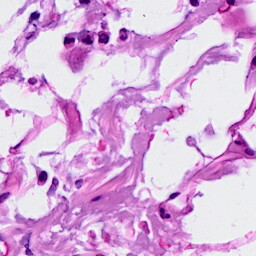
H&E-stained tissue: Breast